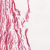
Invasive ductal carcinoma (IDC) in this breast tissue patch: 0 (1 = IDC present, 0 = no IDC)